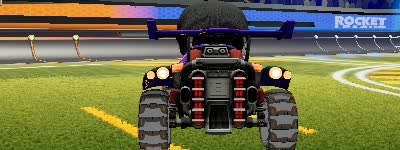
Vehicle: octane